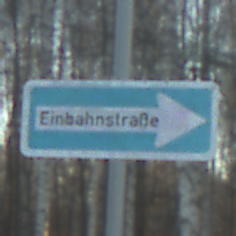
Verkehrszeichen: EinbahnstrasseRechtsweisend
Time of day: SunriseSunset
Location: Outdoor (Nature)
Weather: Clear
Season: Winter
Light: Natural